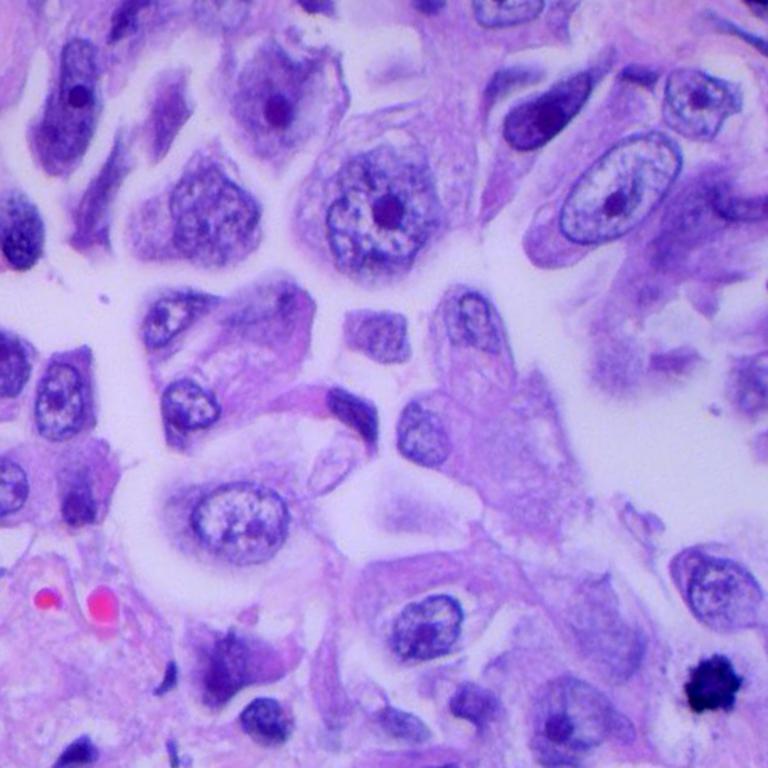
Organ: lung
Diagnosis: adenocarcinomas